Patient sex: F
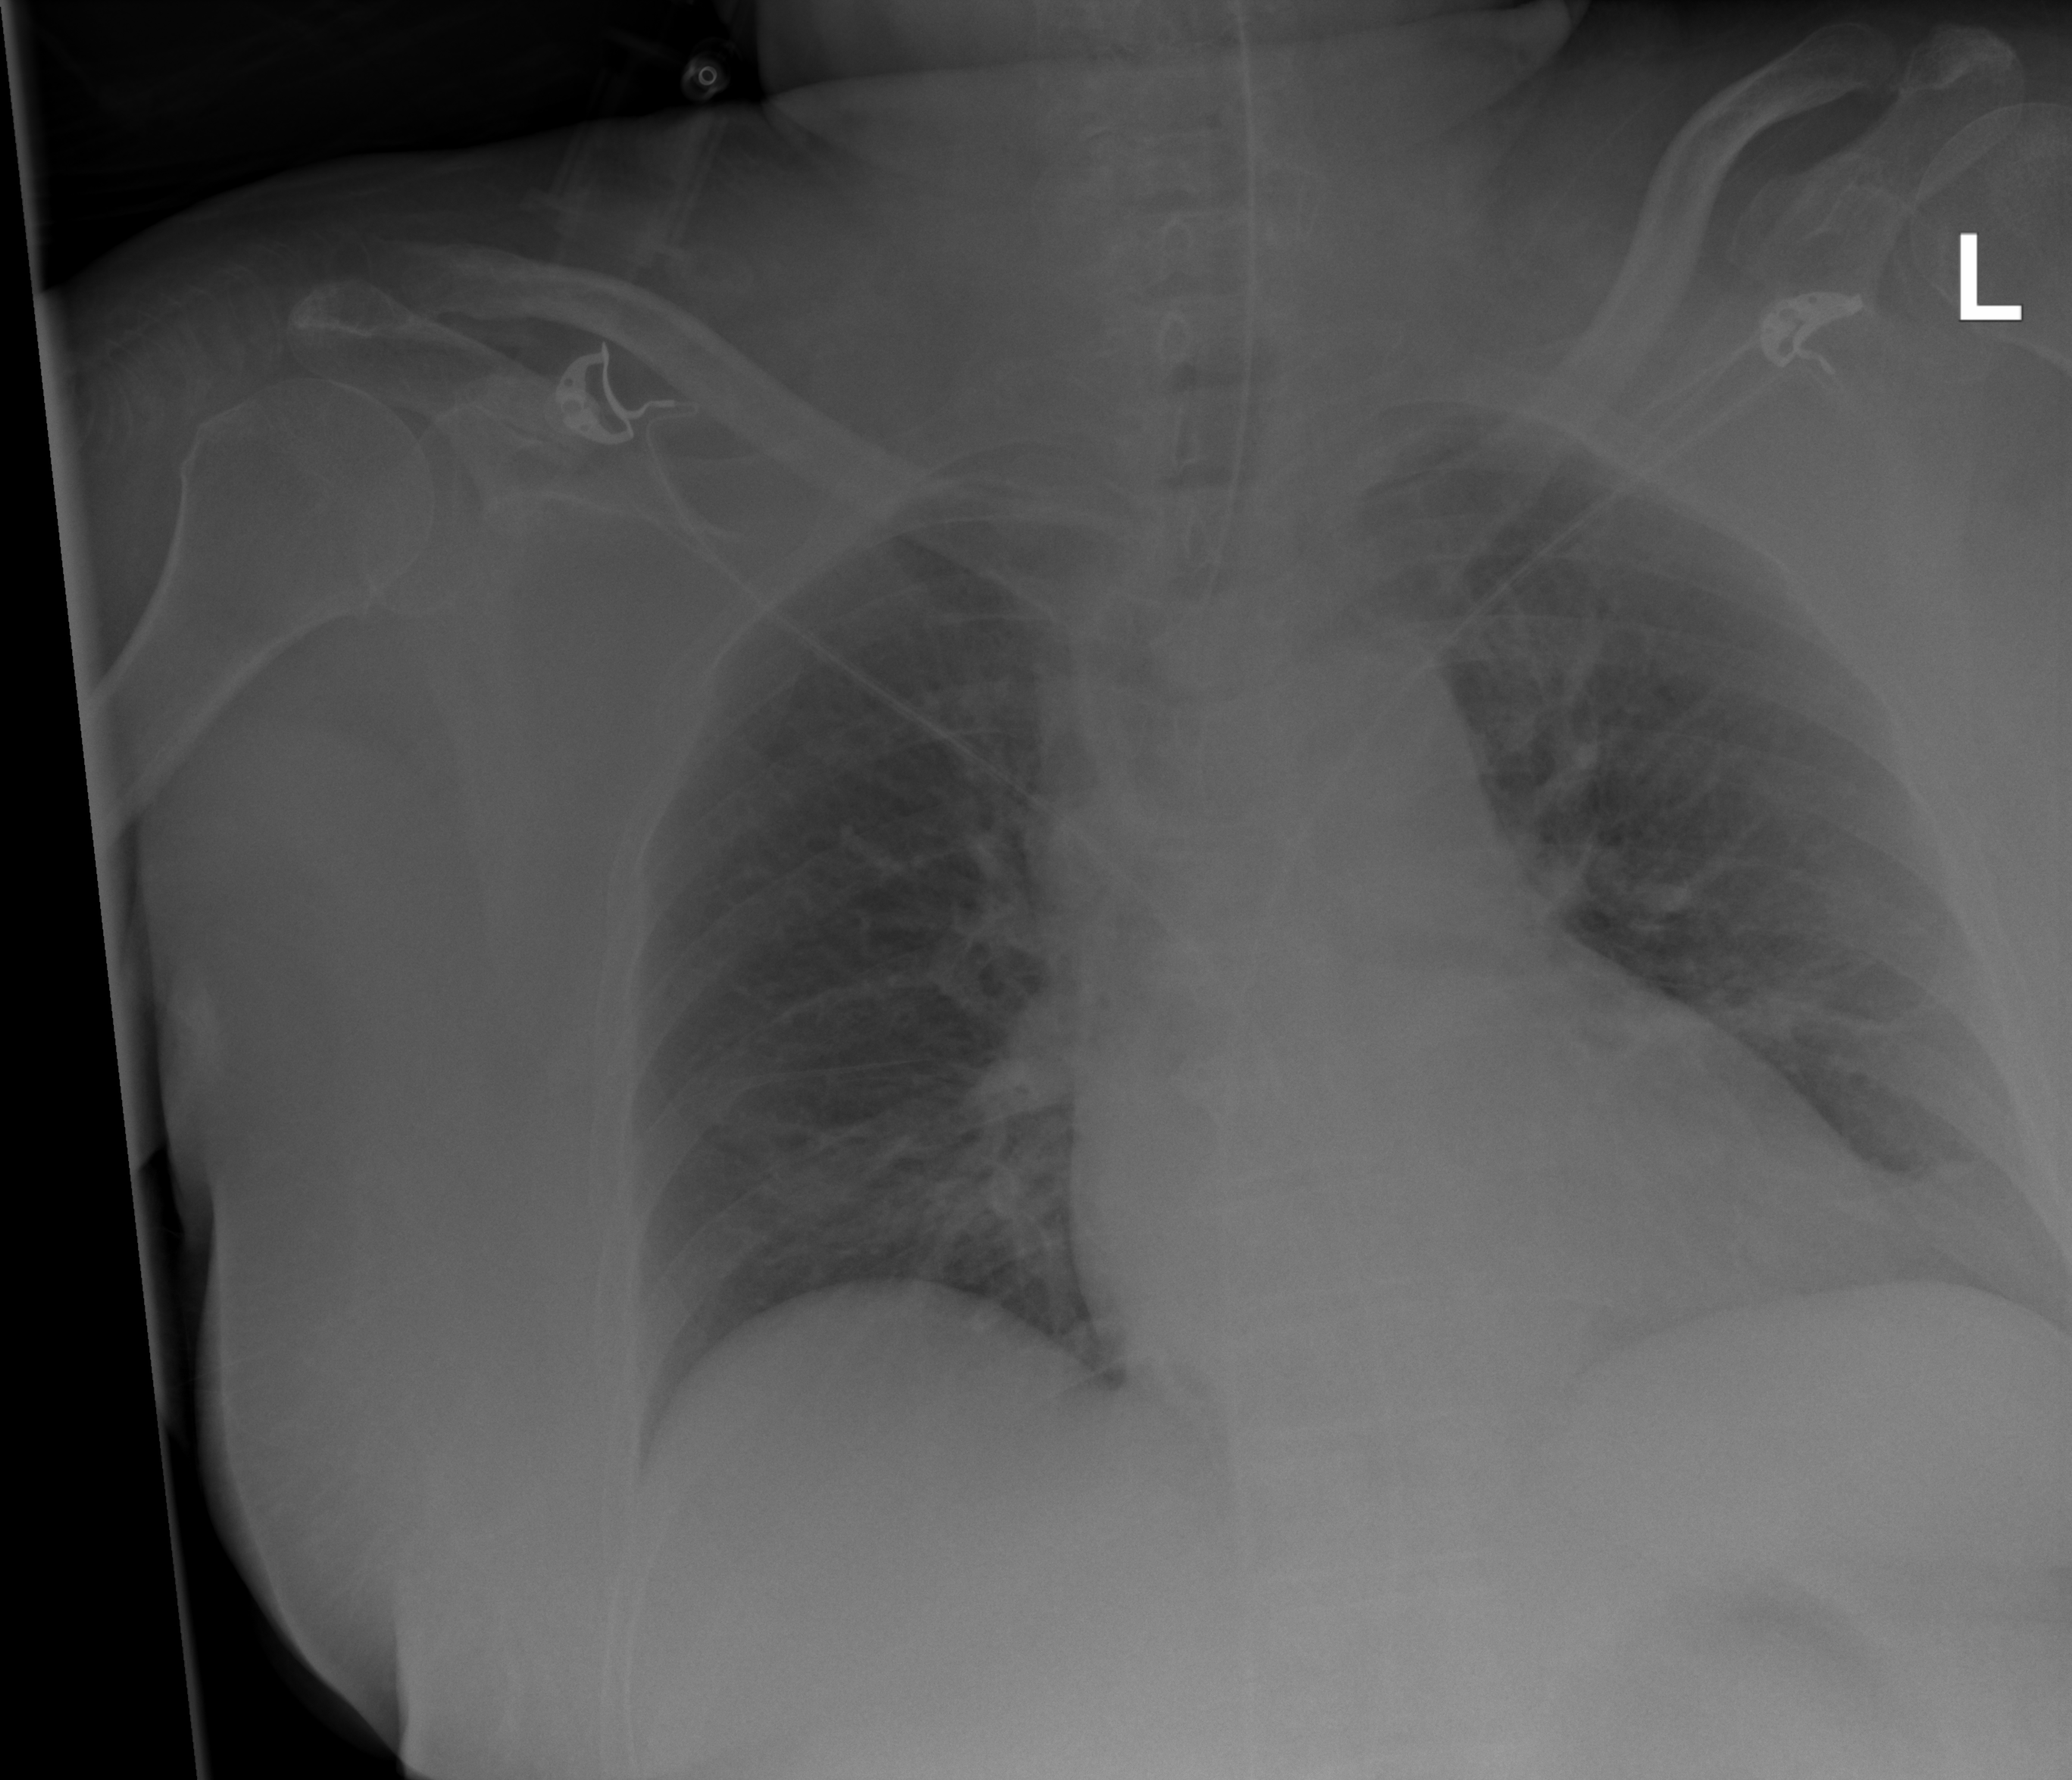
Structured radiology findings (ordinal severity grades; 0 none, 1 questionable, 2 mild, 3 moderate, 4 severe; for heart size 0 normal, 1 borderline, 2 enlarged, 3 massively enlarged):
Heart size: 2
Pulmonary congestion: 2
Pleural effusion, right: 0
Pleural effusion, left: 0
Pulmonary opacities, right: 0
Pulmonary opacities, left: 0
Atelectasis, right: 2
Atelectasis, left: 2